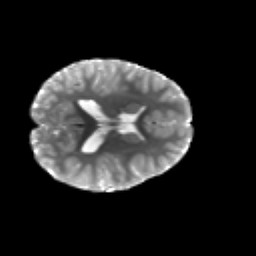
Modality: T2w
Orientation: axial
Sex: female
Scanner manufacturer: siemens
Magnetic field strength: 3 T
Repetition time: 5 s
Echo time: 0.071 s